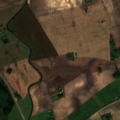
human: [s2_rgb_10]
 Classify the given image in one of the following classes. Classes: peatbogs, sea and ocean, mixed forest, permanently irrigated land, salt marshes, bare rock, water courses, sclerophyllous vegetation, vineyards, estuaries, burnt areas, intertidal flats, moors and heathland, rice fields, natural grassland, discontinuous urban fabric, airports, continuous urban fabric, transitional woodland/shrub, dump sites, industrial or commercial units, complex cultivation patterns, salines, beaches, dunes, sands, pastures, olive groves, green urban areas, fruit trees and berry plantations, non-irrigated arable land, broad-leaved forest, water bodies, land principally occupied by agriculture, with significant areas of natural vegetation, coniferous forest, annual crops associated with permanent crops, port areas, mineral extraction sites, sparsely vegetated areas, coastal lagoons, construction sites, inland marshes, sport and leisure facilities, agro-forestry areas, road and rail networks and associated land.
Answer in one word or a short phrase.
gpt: non-irrigated arable land, complex cultivation patterns, mixed forest